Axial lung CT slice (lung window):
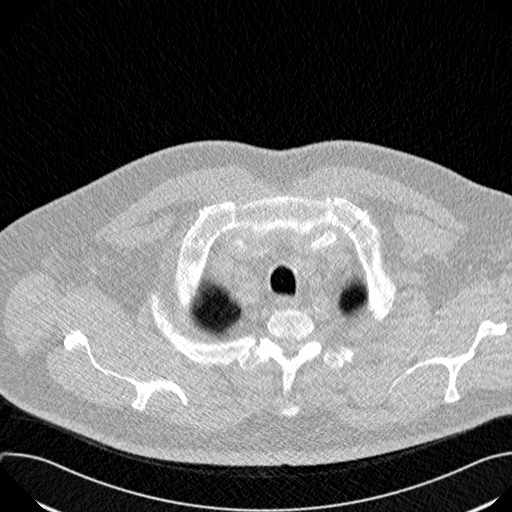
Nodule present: no